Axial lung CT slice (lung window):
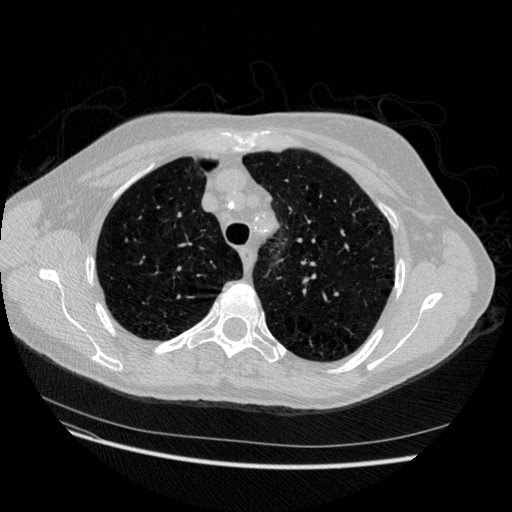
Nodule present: no